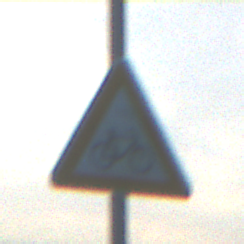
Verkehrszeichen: RadverkehrLinks
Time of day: SunriseSunset
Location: Outdoor (Nature)
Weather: PartlyCloudy
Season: NotSpecified
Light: Natural